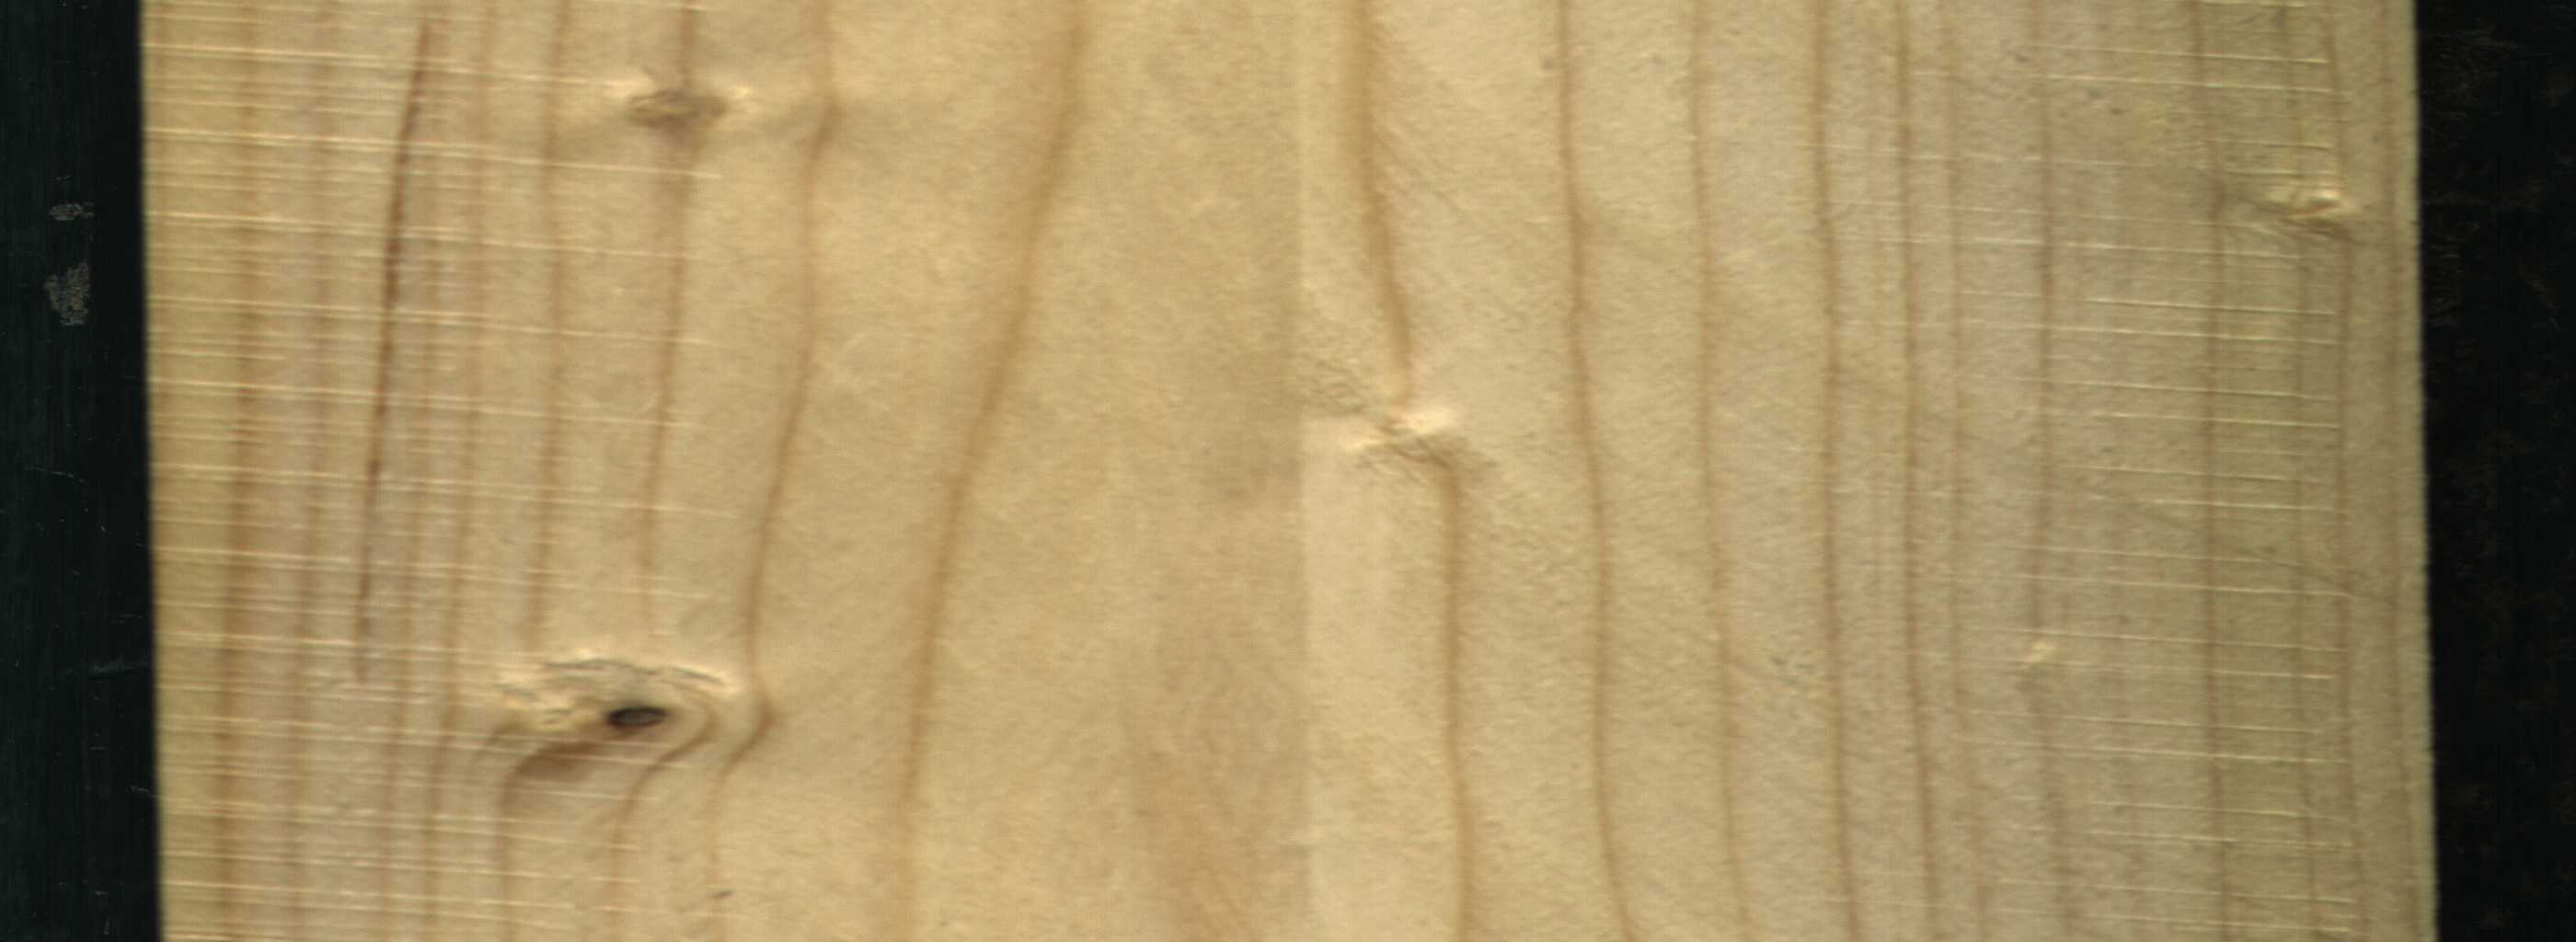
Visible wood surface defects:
resin
Dead_Knot
Live_Knot